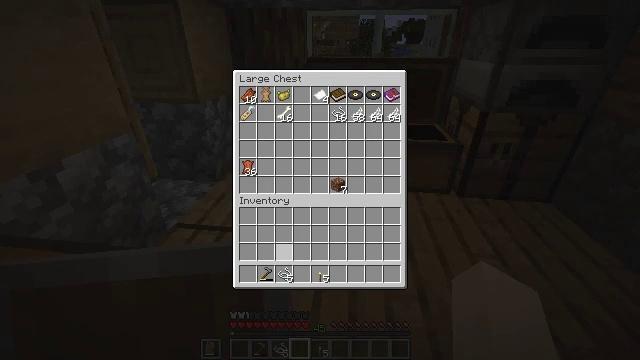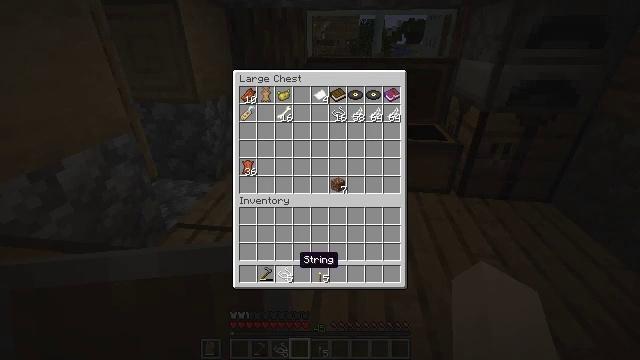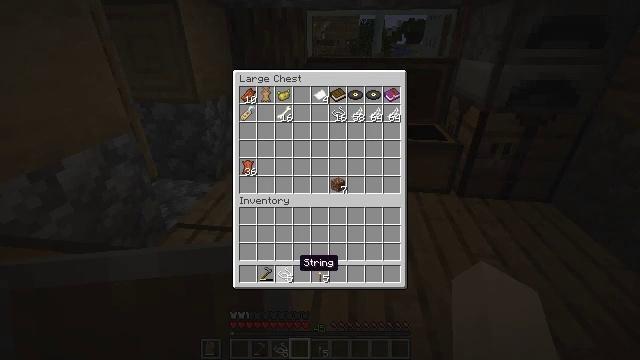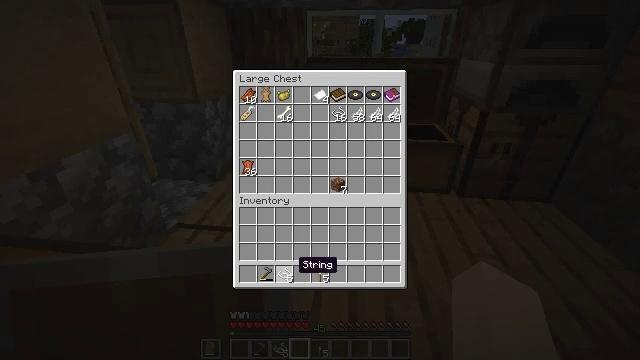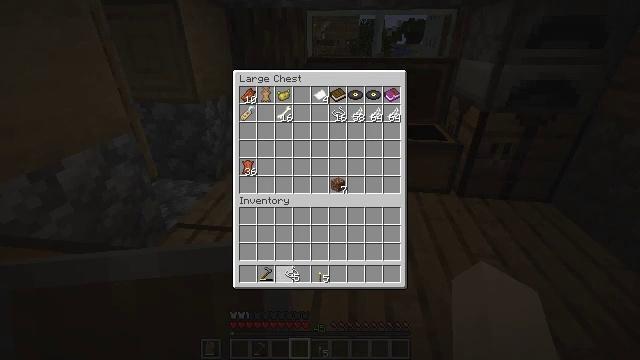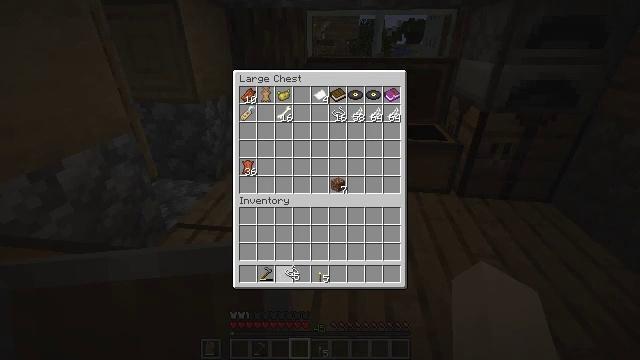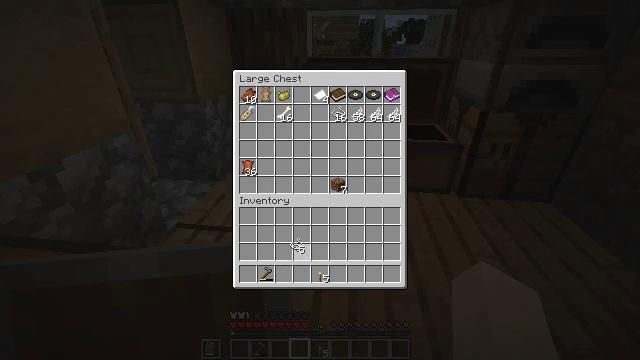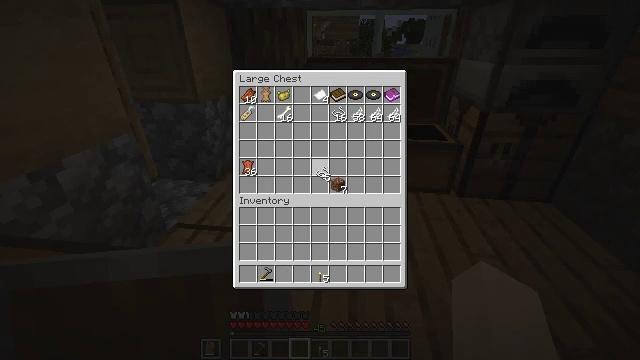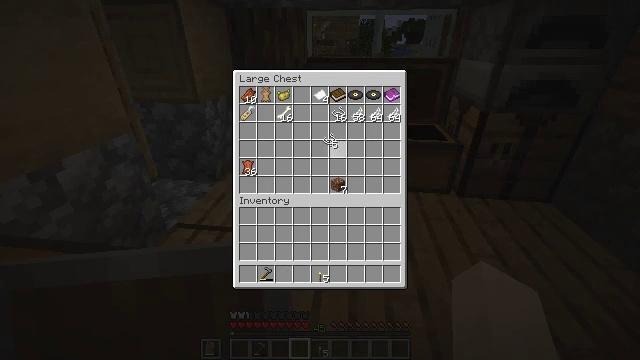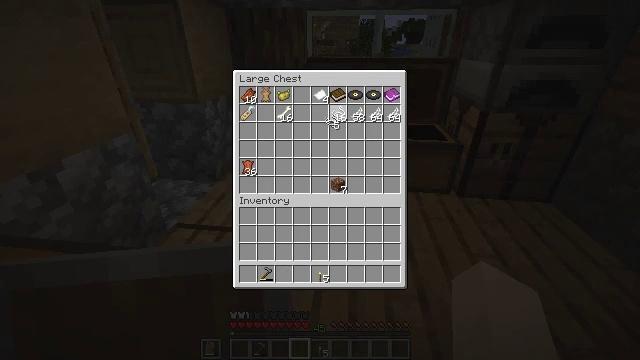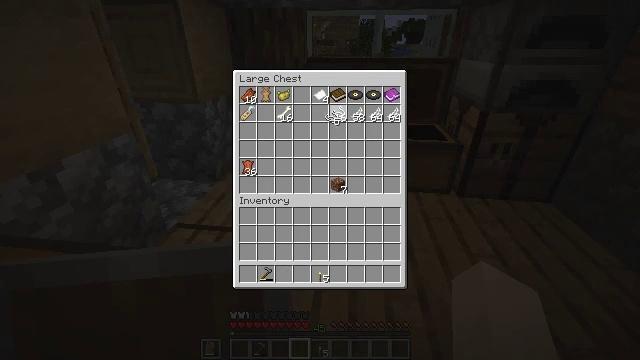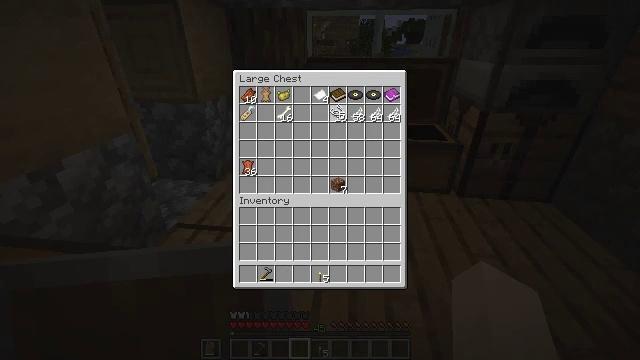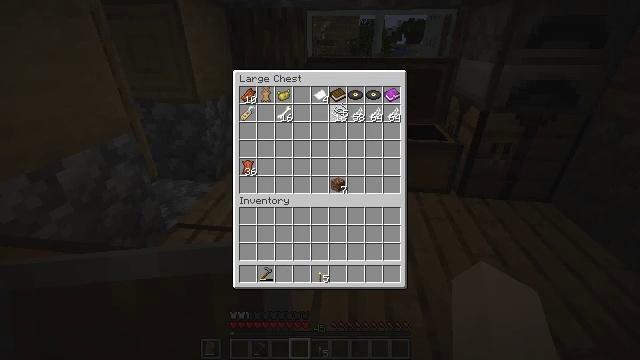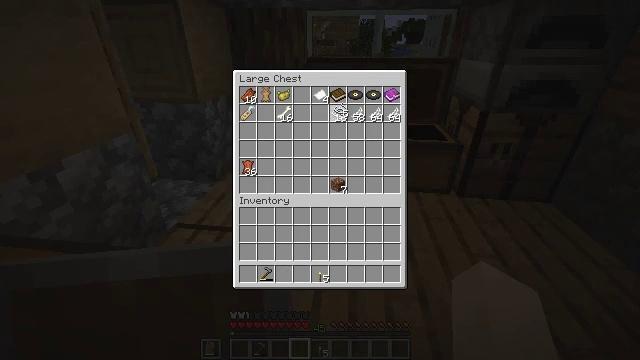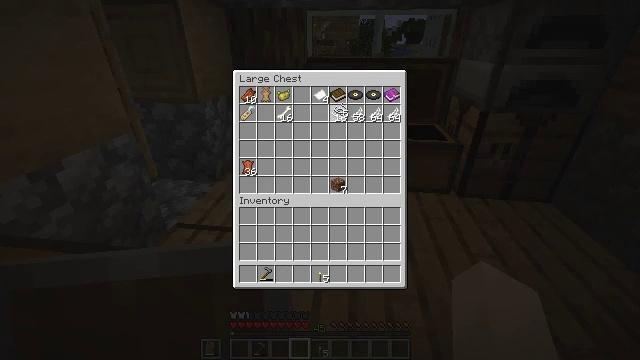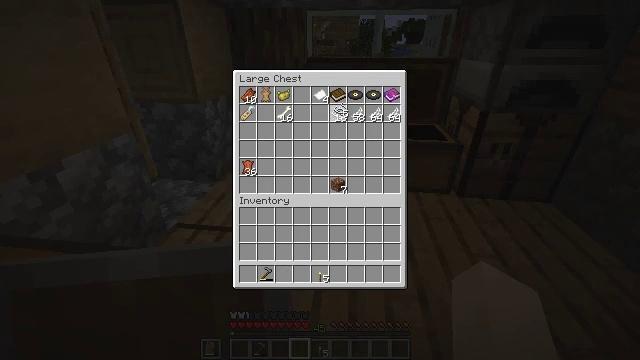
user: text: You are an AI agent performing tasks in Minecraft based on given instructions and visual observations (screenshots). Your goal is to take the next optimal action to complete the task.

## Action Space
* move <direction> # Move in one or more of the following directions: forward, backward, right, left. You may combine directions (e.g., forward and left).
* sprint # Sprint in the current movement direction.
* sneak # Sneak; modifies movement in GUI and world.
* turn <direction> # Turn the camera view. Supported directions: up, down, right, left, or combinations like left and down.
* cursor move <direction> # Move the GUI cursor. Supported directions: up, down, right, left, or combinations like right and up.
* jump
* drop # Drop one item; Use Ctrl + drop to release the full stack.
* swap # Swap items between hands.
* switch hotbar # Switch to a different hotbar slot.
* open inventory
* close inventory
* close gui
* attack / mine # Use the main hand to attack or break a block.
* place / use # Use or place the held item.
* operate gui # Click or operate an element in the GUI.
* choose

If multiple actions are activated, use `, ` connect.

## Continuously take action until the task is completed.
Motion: motion action
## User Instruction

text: Attack the pumpkin to gather it.
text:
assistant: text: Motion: cursor move down
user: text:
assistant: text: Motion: no_op
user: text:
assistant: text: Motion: no_op
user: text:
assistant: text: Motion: operate gui
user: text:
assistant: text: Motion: operate gui
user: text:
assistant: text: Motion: cursor move up, operate gui
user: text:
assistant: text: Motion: cursor move right and up
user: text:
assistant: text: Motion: cursor move right and up
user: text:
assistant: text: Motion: cursor move up
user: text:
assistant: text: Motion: no_op
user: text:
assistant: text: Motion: no_op
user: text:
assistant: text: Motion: no_op
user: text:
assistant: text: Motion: no_op
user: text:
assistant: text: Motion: operate gui
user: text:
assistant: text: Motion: operate gui
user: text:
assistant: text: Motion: operate gui
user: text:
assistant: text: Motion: no_op
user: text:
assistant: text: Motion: no_op
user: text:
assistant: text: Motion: no_op
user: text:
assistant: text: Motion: no_op
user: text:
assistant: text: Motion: close inventory
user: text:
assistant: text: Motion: turn left, close inventory
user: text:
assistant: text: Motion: turn left and down
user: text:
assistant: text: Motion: turn left and down
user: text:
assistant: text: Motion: turn left and down, use / place
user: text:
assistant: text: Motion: turn left and down, use / place
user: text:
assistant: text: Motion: turn left, use / place
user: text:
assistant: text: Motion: use / place
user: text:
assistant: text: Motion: no_op
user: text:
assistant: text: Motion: open gui